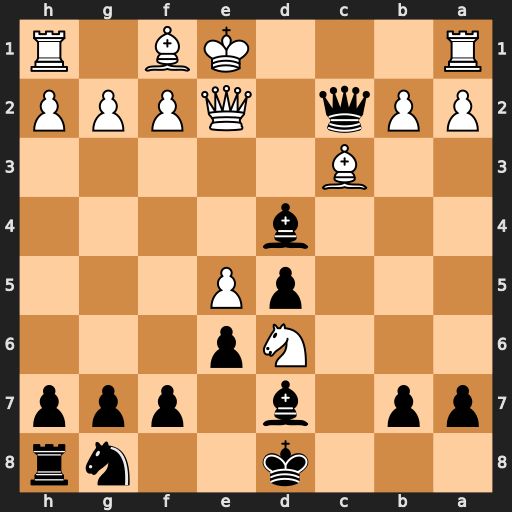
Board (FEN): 3k2nr/pp1b1ppp/3Np3/3pP3/3b4/2B5/PPq1QPPP/R3KB1R
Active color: b
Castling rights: KQ
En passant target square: -
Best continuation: Bxc3+ bxc3 Qxc3+